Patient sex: F
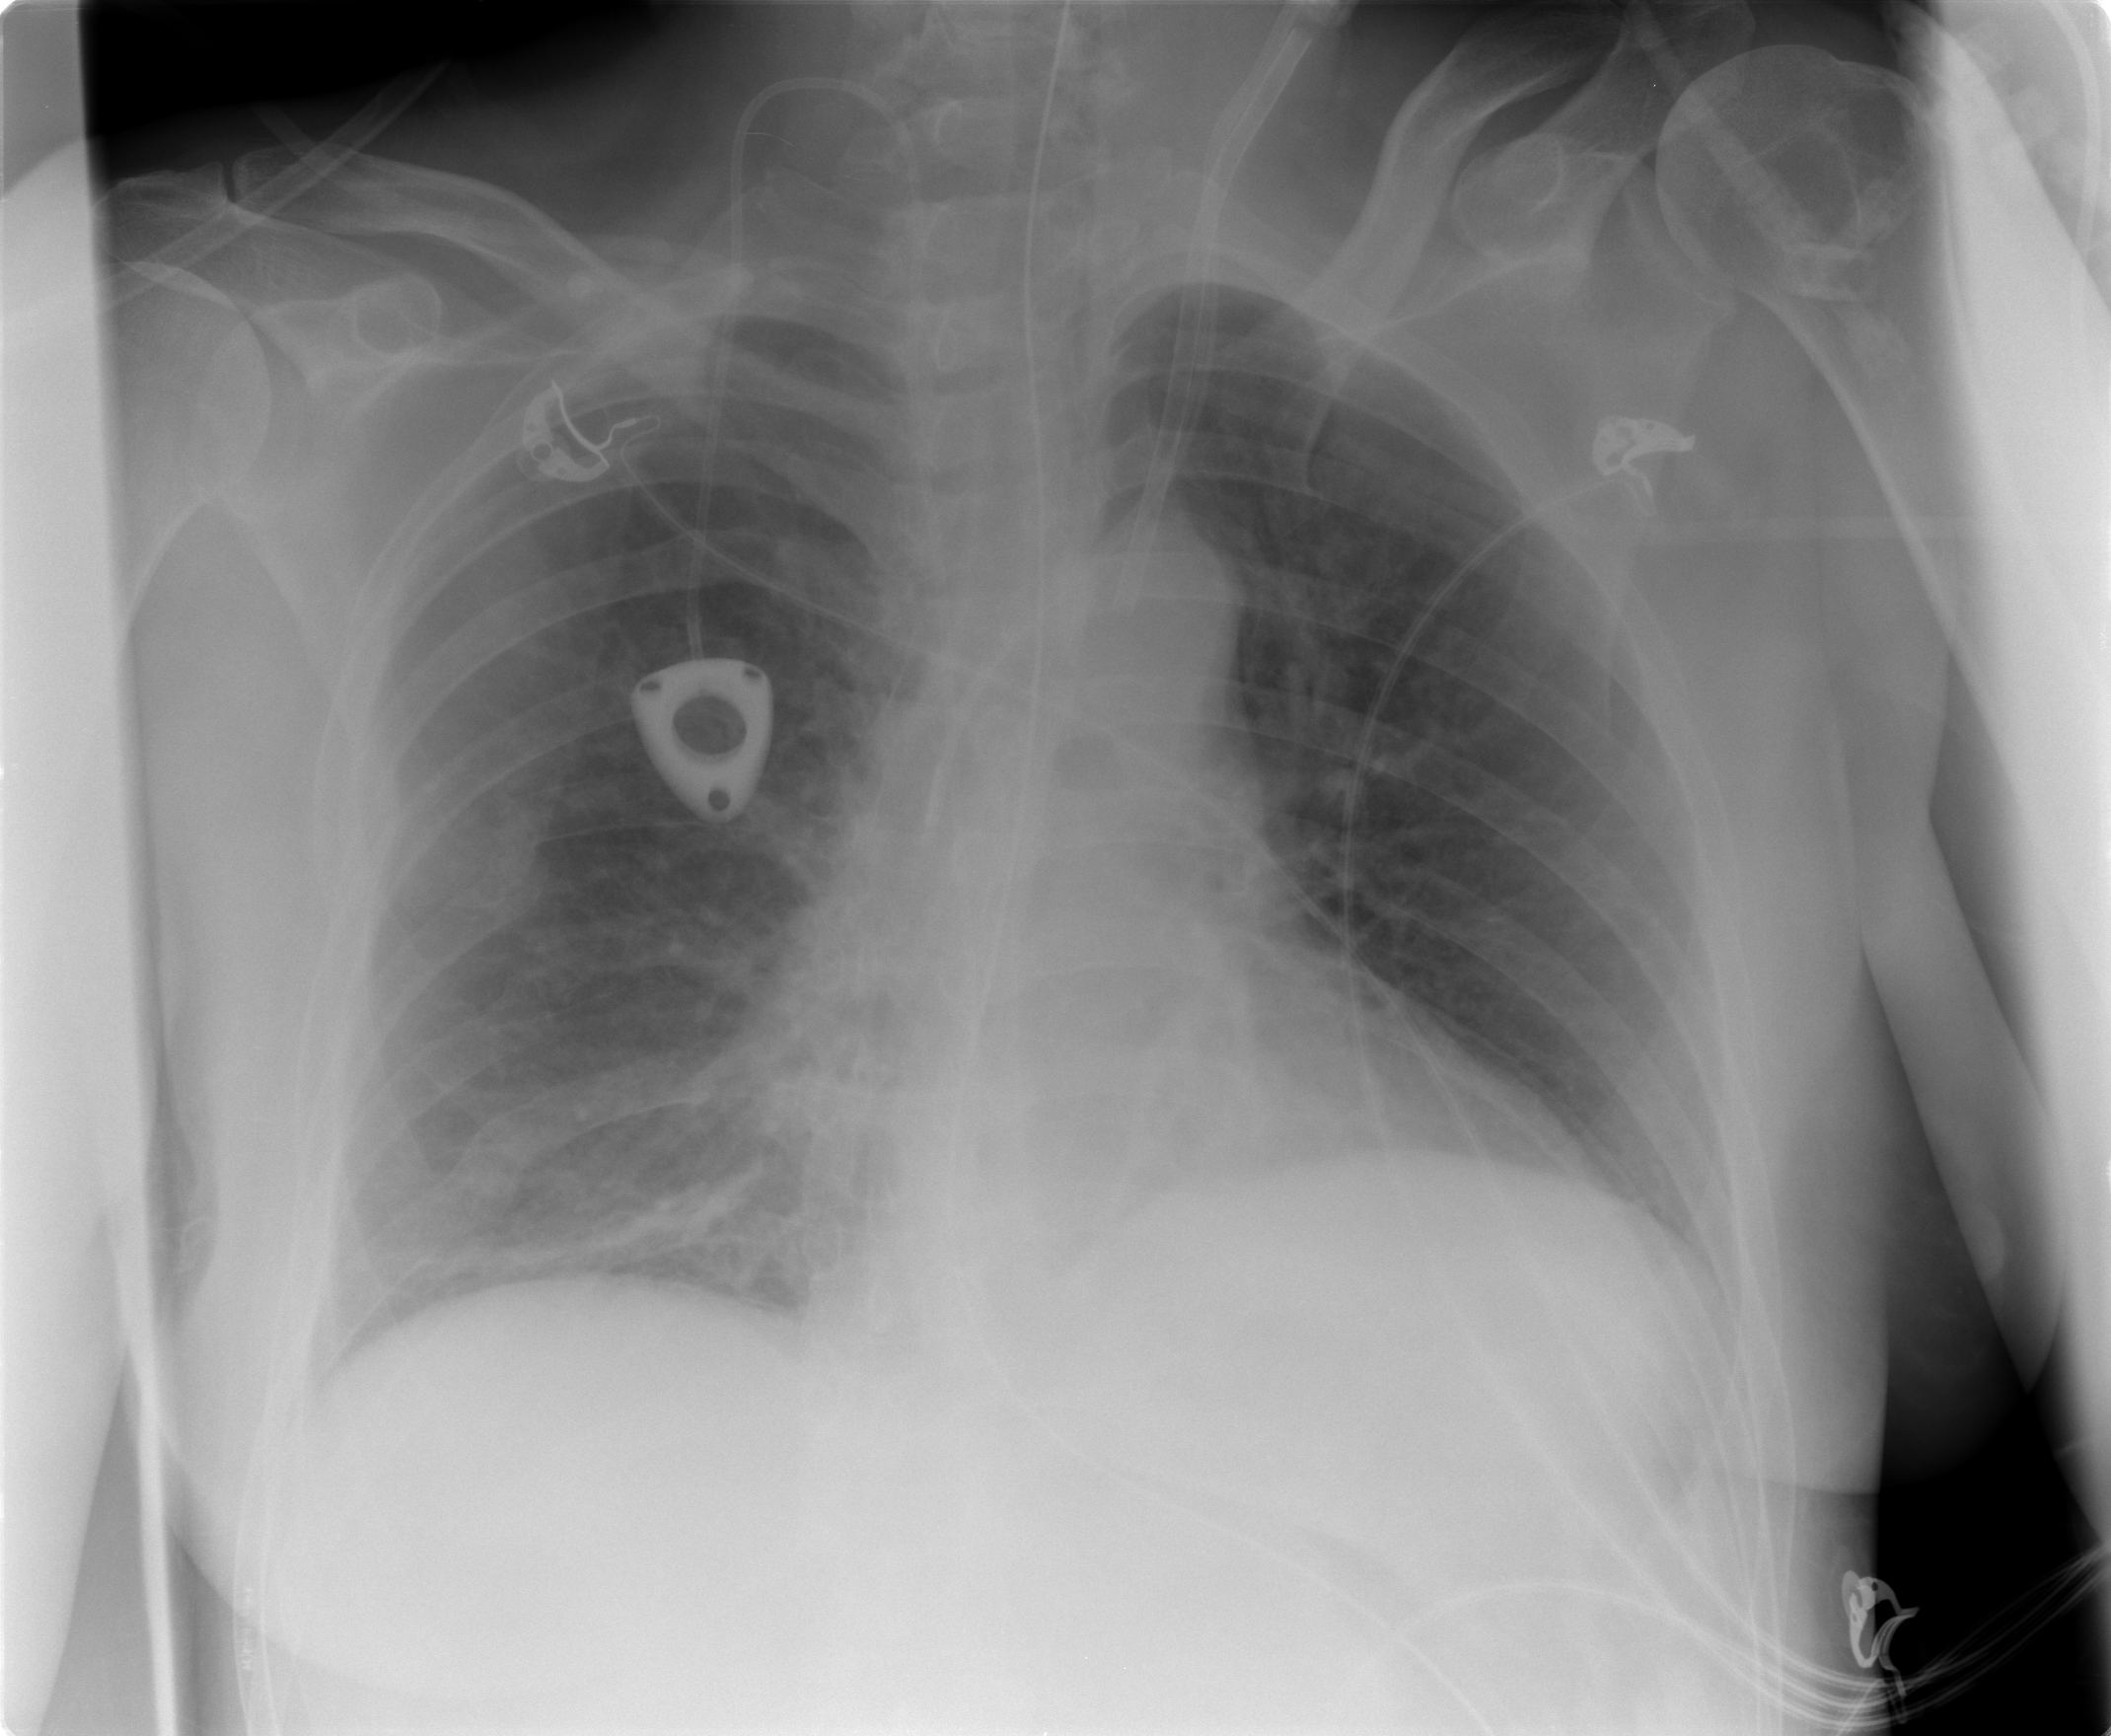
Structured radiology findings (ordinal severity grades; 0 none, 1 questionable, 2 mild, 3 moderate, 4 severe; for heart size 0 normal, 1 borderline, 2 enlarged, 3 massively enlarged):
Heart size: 0
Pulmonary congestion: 0
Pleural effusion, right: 0
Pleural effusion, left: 0
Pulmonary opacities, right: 0
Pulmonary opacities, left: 0
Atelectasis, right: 2
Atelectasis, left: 0